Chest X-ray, PA view. Patient: 52 years old, sex F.
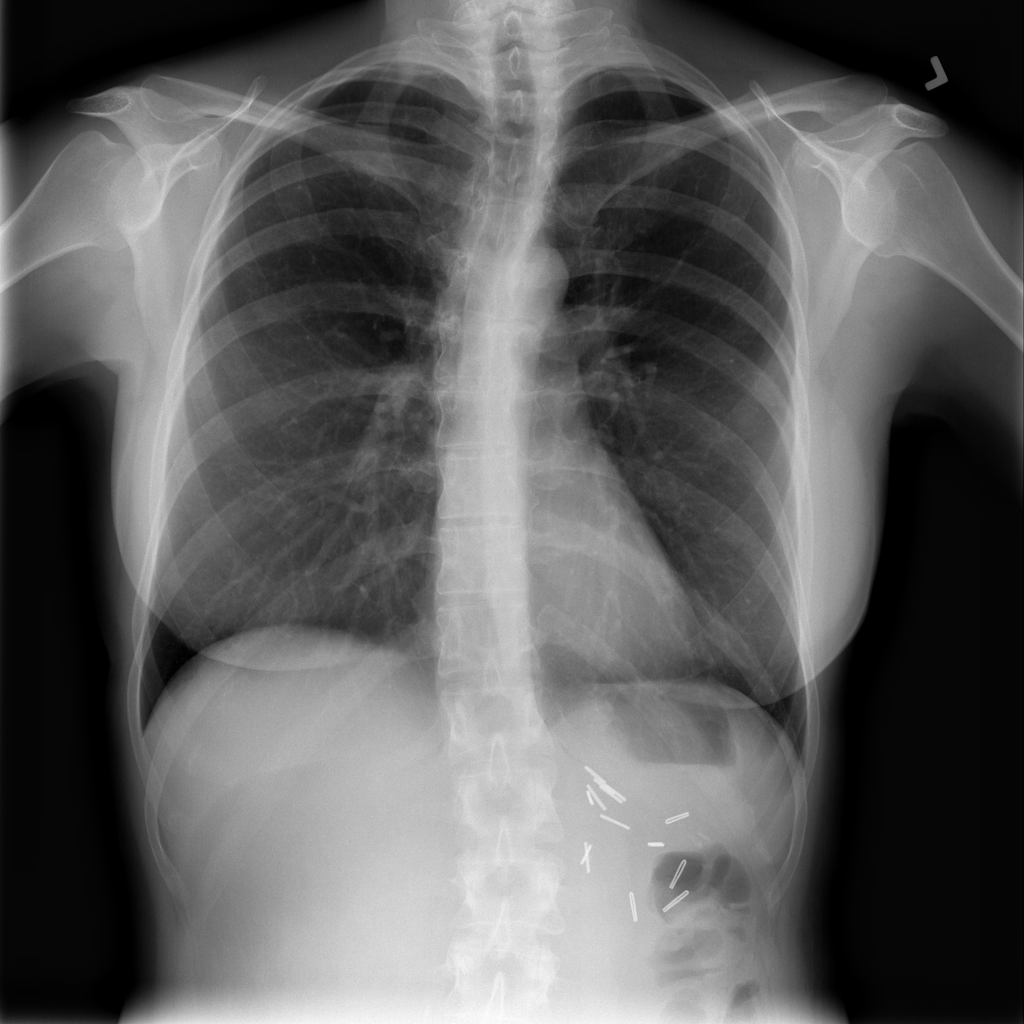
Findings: No Finding